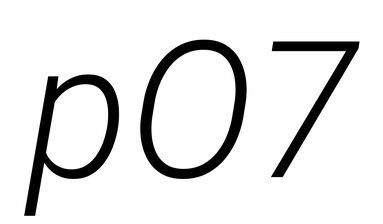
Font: Roboto-Italic_Light_Italic